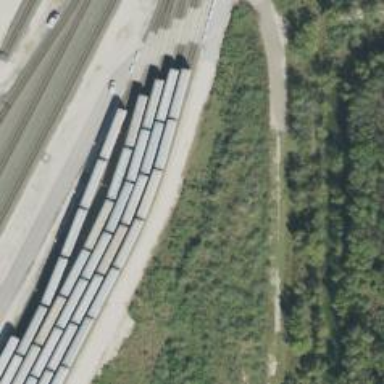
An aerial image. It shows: Rail spur service.